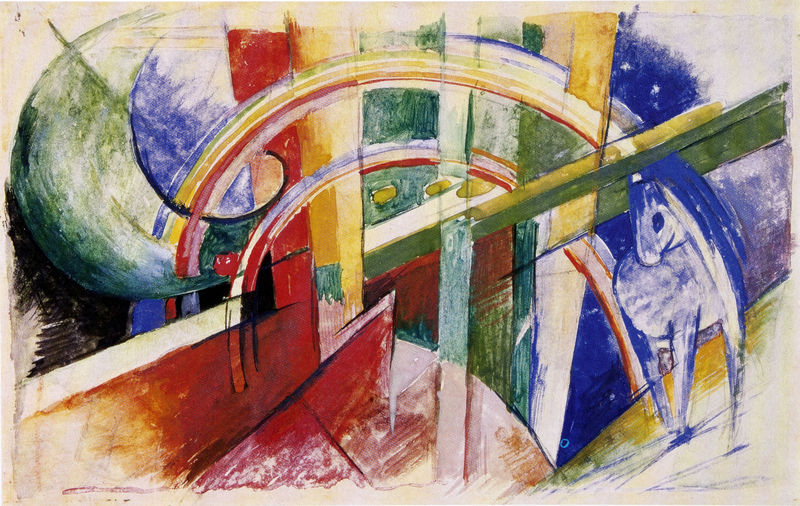
Titel: Blaues Pferd mit Regenbogen
Künstler: Franz Marc
Standort: New York (New York)
Institution: The Museum of Modern Art
Schlagwörter: blau, feuer, gemälde, weiß, aquarell, dreieck, gelb, grün, landschaft, bunt, licht, nacht, orange, raum, schwarz, straße, säule, säulen, zeichnung, rot, tier, weg, expressionismus, ornament, spitze, erde, pfähle, brücke, auge, rosa, kreis, pferd, reiter, rund, mähne, schwung, farbig, papier, ecke, bogen, laufen, abstrakt, farben, fläche, flächen, modern, farbe, formen, gelände, lila, tag, wasserfarbe, linien, streifen, balken, deutsch, bögen, kante, fleisch, kurven, mond, gerüst, eckig, strahlen, wirbel, form, sterne, strahl, kreise, franz, halbkreis, halbrund, ecken, geometrisch, zacken, schein, schnörkel, picasso, balu, wendeltreppe, schnecke, süß, dreiecke, kanten, spirale, geometrie, blauer reiter, hengst, kandinsky, planet, grundfarben, regenbogen, senkrechte, franz marc, marc, tiefenraum, blaues pferd, delauney, der kleine prinz, jjj, regenbögen, spektrum, das blaue pferd